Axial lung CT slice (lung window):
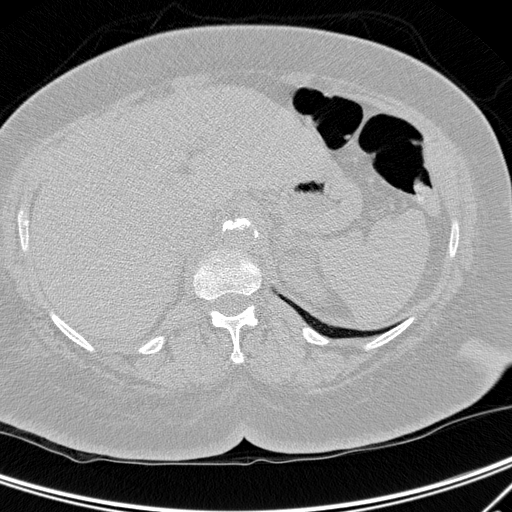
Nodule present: no